Chest X-ray:
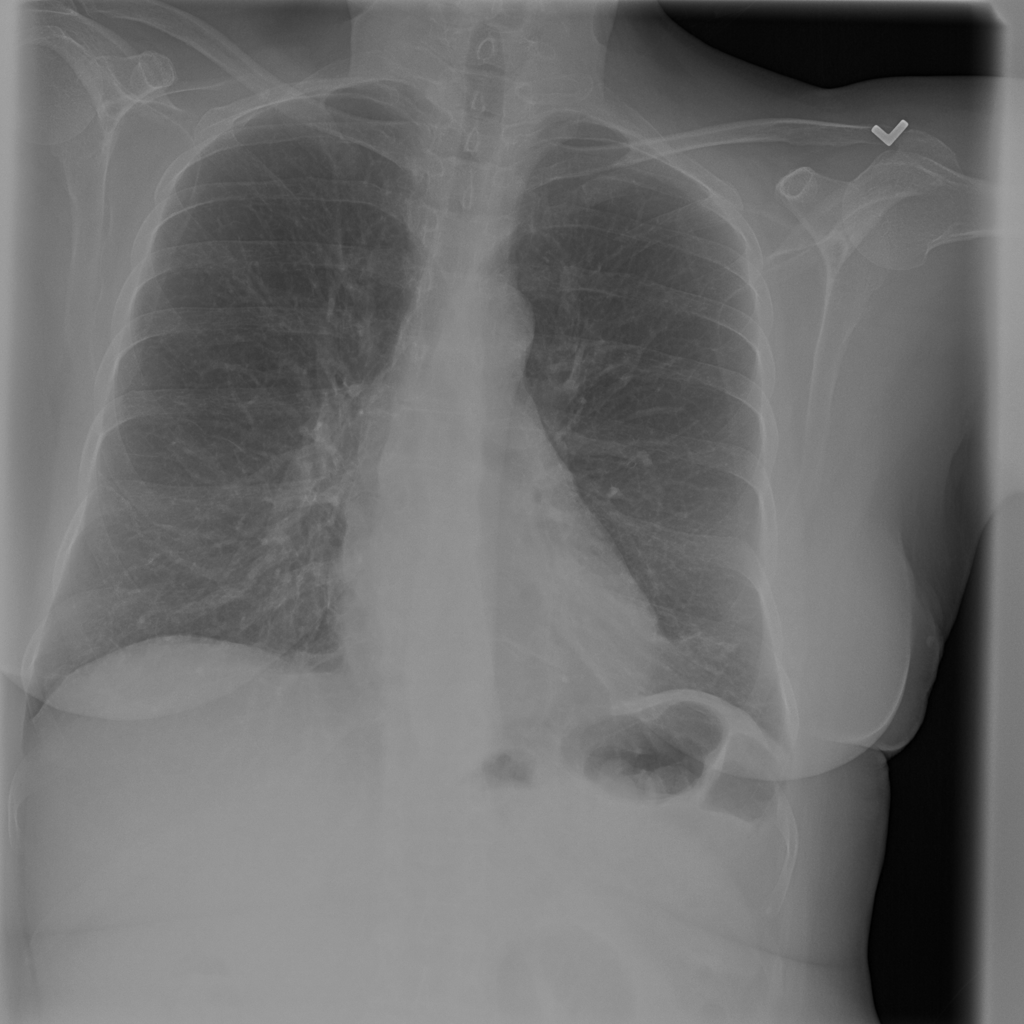
Findings: Calcification
No abnormal finding: no